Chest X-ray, PA view. Patient: 47 years old, sex F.
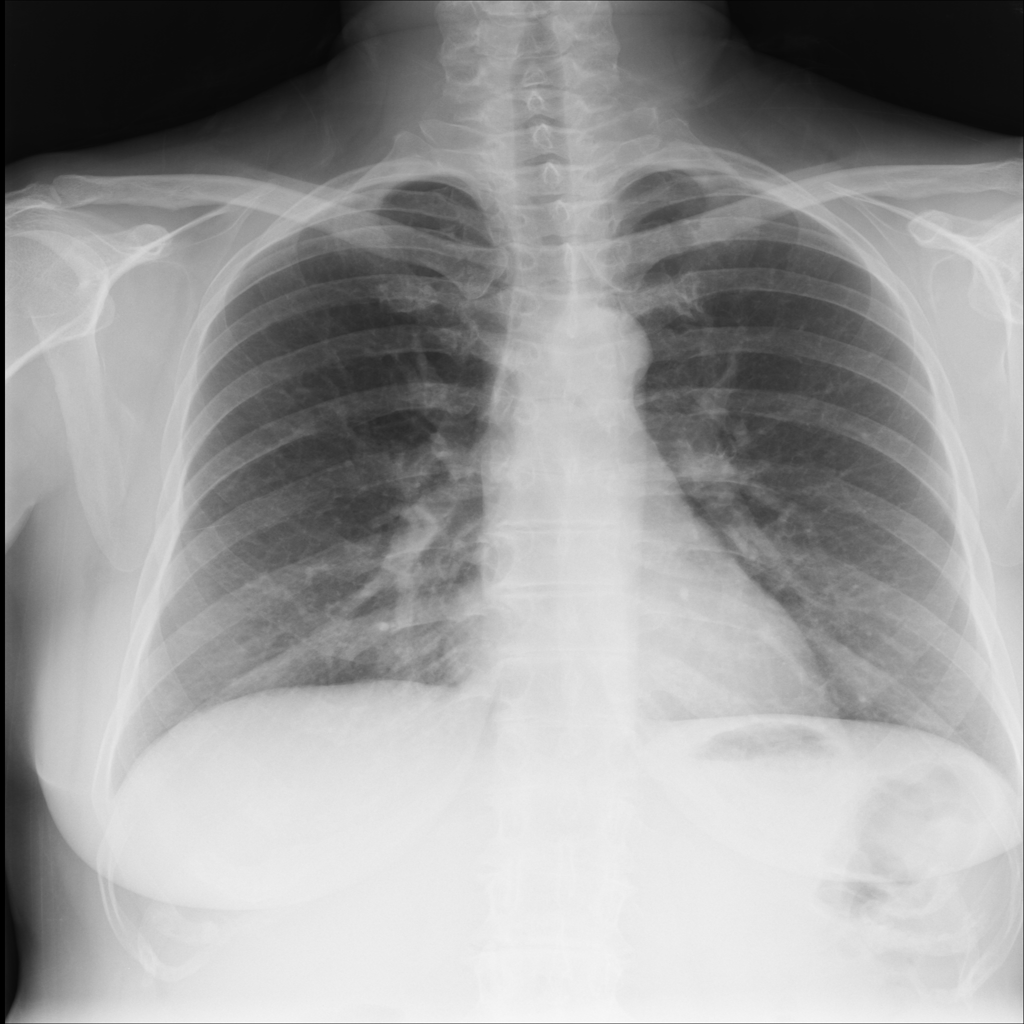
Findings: No Finding